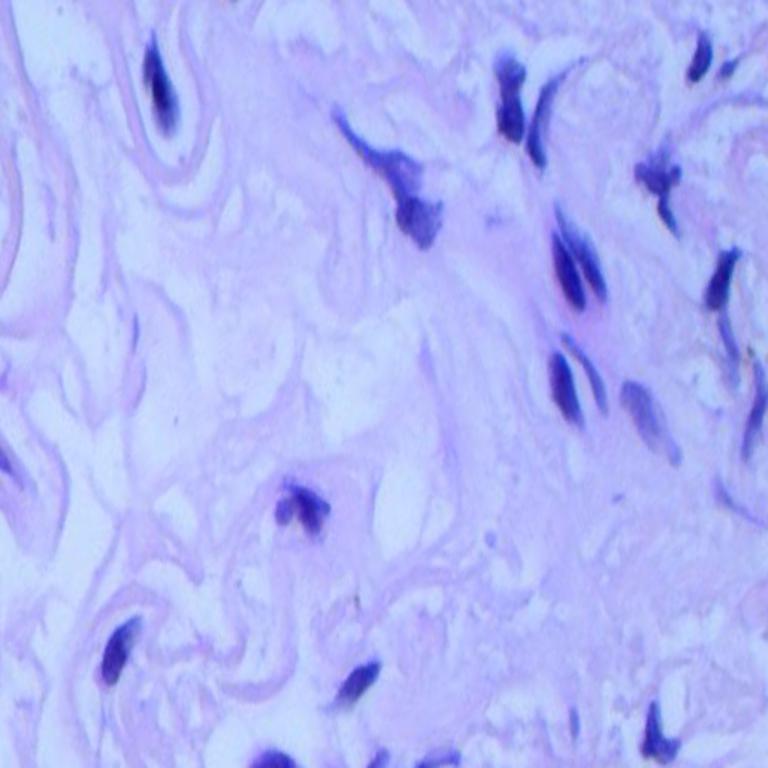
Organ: lung
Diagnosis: adenocarcinomas